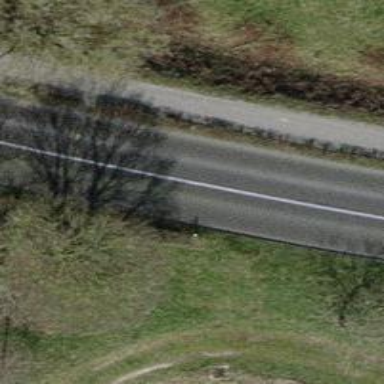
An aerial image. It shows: Hedge barrier.